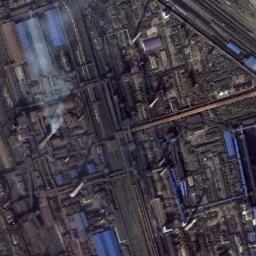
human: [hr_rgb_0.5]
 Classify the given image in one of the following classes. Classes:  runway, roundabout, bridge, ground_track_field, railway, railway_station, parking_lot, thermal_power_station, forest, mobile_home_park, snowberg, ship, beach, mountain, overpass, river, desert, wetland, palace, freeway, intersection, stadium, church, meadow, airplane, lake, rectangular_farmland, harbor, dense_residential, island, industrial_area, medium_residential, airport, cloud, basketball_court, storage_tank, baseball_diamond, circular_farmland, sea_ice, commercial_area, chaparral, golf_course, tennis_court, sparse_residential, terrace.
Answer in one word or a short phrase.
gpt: thermal_power_station